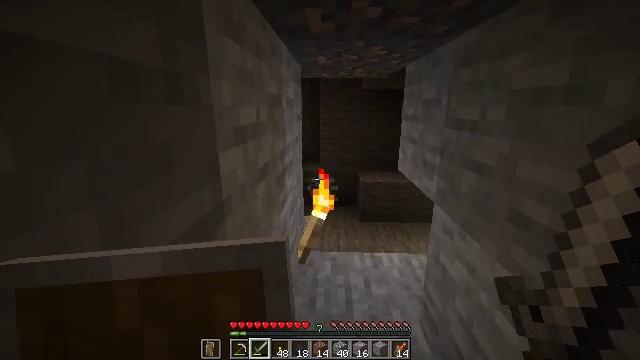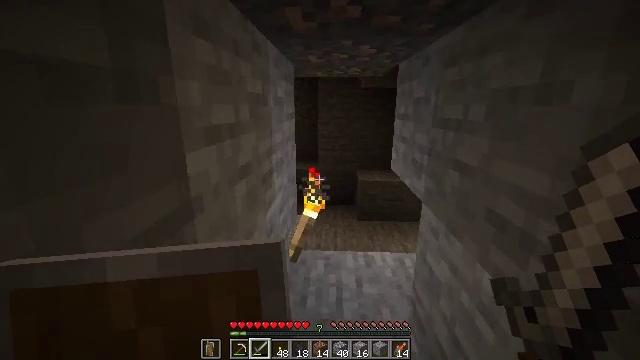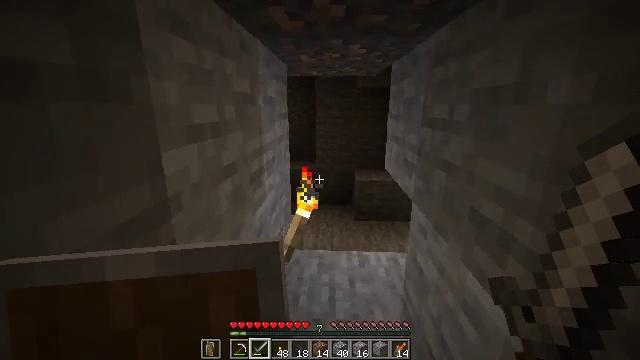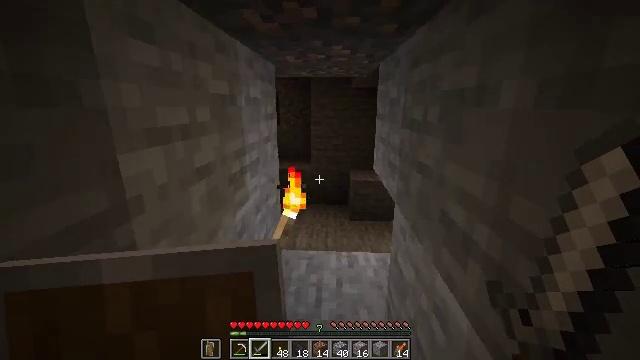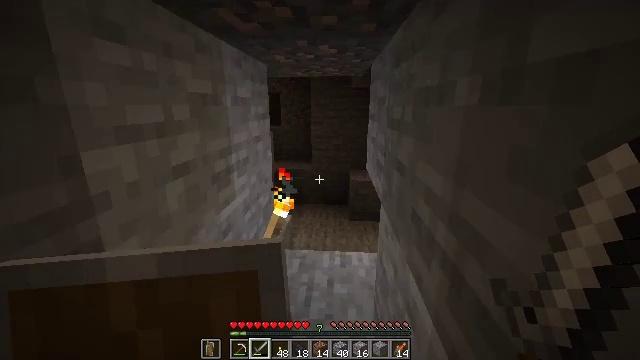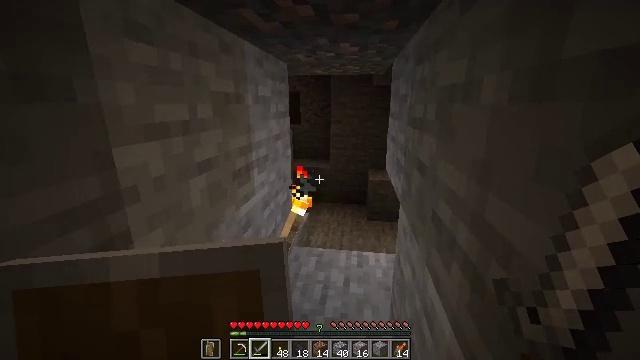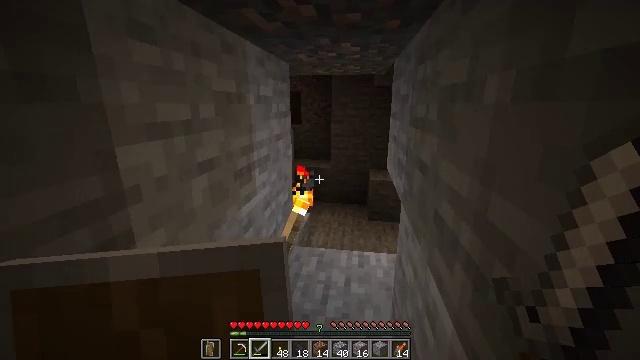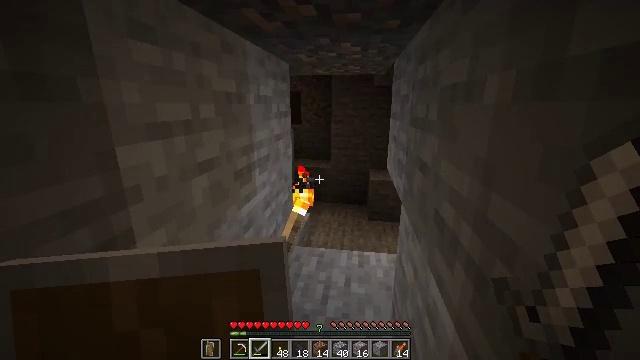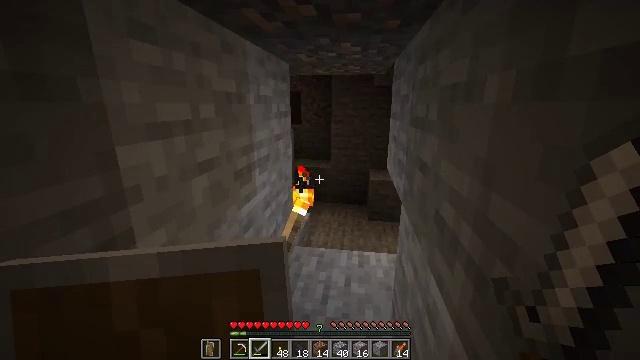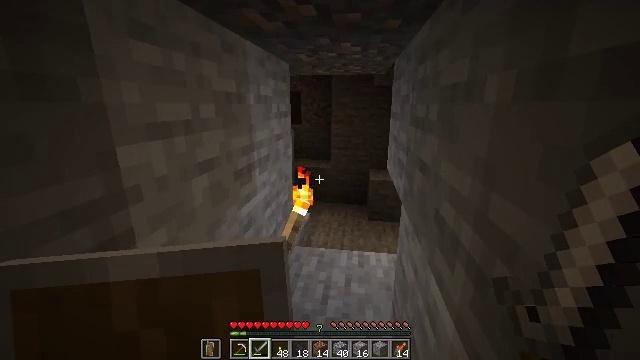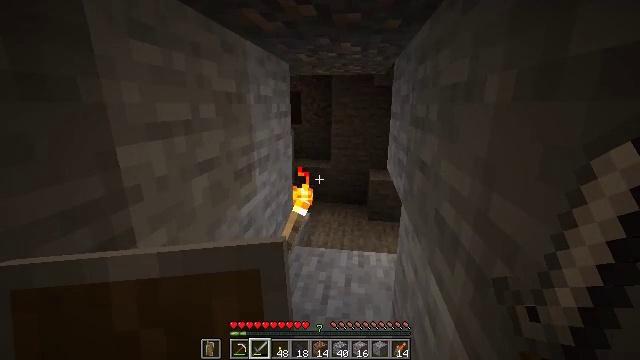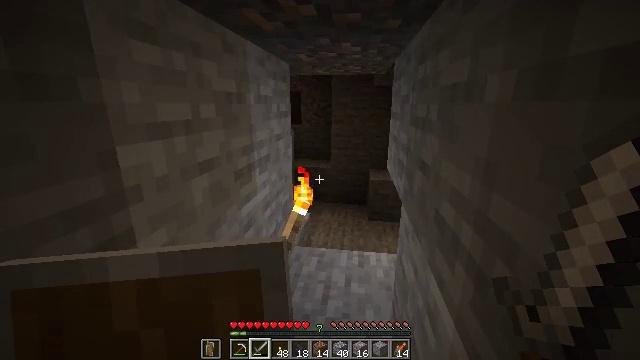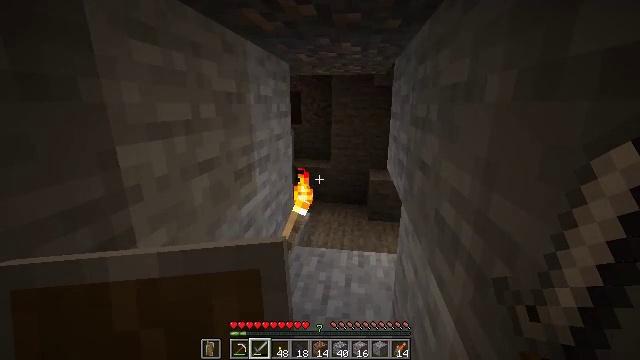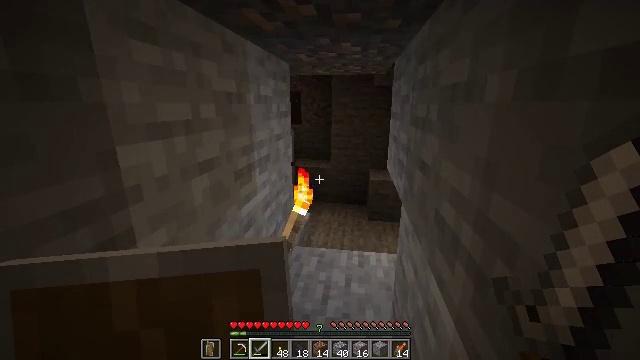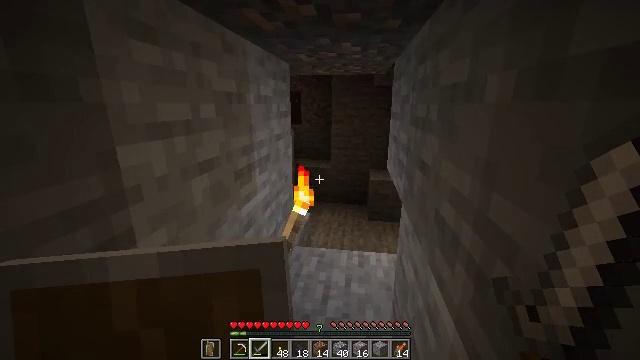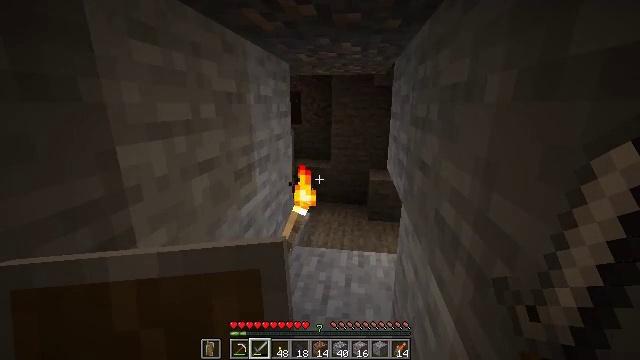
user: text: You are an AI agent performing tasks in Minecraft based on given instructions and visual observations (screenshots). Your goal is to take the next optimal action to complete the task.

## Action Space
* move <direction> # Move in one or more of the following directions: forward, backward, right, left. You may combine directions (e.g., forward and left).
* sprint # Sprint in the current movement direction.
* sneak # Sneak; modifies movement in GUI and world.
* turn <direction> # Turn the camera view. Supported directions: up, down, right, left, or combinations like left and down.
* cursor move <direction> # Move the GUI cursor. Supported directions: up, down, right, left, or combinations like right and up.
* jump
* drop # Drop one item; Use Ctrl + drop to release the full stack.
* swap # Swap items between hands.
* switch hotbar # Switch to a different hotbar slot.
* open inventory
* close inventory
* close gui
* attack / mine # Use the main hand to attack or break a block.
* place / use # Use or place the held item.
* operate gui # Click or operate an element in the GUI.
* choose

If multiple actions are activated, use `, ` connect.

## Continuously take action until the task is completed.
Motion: motion action
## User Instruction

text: Break the gravel block.
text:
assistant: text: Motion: move right
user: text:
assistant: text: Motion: move right
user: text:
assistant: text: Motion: move right
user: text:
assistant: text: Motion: turn left
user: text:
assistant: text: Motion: turn left
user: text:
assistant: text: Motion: no_op
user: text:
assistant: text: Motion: no_op
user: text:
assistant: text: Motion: no_op
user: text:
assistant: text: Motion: no_op
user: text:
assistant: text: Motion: no_op
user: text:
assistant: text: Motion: no_op
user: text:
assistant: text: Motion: no_op
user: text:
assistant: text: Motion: no_op
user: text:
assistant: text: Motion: no_op
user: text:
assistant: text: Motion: no_op
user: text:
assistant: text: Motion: no_op
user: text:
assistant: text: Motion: turn up
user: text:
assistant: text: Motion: no_op
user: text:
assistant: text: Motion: no_op
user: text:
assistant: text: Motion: no_op
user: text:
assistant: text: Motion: turn up
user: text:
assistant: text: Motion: turn right and up
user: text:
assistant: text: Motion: turn right and up
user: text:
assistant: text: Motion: no_op
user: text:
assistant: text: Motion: no_op
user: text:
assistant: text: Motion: no_op
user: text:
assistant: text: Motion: no_op
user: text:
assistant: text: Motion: no_op
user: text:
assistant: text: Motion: no_op
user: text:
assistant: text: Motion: no_op